【题型】填空题　【知识点】向量　【难度】easy
如图，一滑轮组中有两个定滑轮 $A$，$B$，在从连接点 $O$ 出发的三根绳的端点处挂着三个重物，它们所受的重力分别为4N，4N，7N，此时整个系统处于平衡状态，则 $\cos \angle AOB = $ \underline{\quad\quad\quad}。

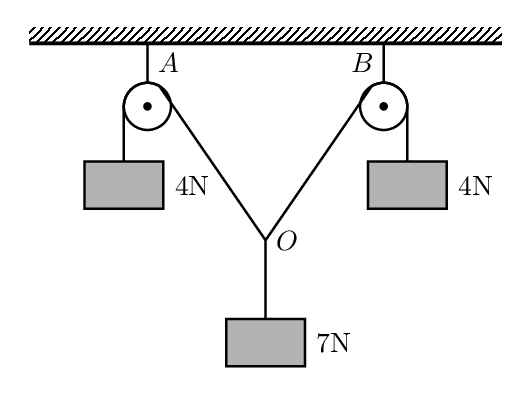
【解答】
\noindent 【答案】$\displaystyle \frac{17}{32}$

\vspace{0.5em}
\noindent 【分析】根据给定条件，可得 $|\overrightarrow{OA}|=|\overrightarrow{OB}|=4$，$|\overrightarrow{OA}+\overrightarrow{OB}|=7$，再利用数量积的运算律及夹角公式计算得解。

\vspace{0.5em}
\noindent 【解析】依题意，$|\overrightarrow{OA}|=|\overrightarrow{OB}|=4$，$|\overrightarrow{OA}+\overrightarrow{OB}|=7$，则
\[
\overrightarrow{OA}^2 + 2\overrightarrow{OA} \cdot \overrightarrow{OB} + \overrightarrow{OB}^2 = 49,
\]
即 $16 + 2\overrightarrow{OA} \cdot \overrightarrow{OB} + 16 = 49$，解得 $\overrightarrow{OA} \cdot \overrightarrow{OB} = \dfrac{17}{2}$，

所以
\[
\cos \angle AOB = \frac{\overrightarrow{OA} \cdot \overrightarrow{OB}}{|\overrightarrow{OA}||\overrightarrow{OB}|} = \frac{17}{32}.
\]

故答案为：$\displaystyle \frac{17}{32}$。